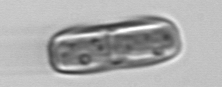
Label: Ephemera